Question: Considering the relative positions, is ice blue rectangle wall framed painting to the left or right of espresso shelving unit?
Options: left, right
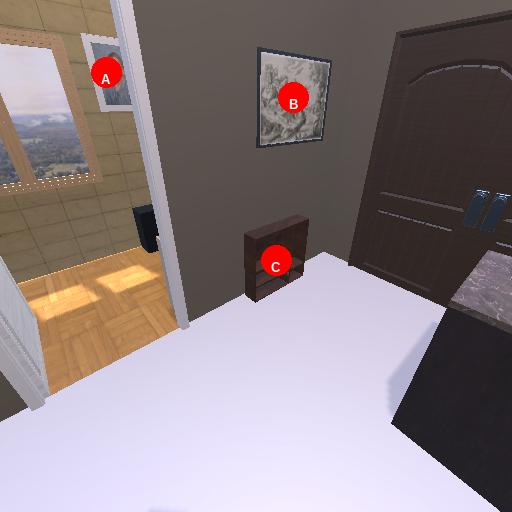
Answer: left